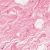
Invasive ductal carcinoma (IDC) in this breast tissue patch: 0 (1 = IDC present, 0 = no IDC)